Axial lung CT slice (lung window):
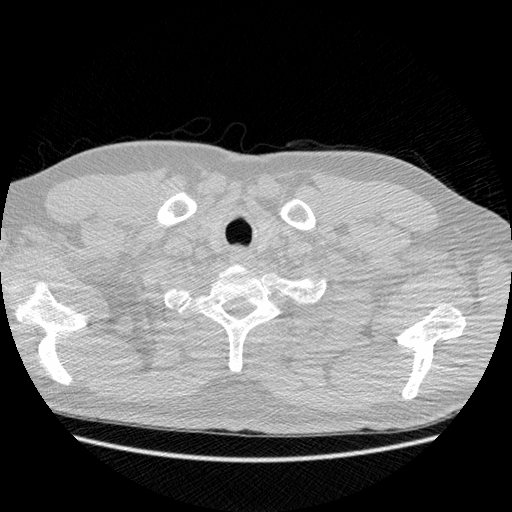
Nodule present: no